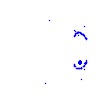
Particle: pion